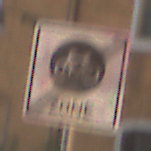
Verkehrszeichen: EndeFahrradzone
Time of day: MorningAfternoon
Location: Outdoor (Urban)
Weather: Clear
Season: NotSpecified
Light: Natural